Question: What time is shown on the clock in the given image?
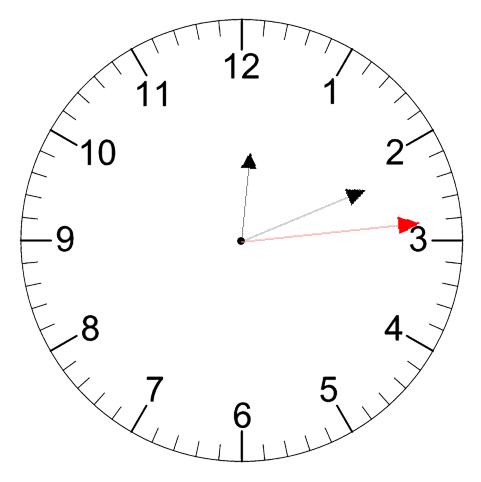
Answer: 12:11:14